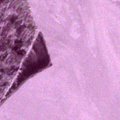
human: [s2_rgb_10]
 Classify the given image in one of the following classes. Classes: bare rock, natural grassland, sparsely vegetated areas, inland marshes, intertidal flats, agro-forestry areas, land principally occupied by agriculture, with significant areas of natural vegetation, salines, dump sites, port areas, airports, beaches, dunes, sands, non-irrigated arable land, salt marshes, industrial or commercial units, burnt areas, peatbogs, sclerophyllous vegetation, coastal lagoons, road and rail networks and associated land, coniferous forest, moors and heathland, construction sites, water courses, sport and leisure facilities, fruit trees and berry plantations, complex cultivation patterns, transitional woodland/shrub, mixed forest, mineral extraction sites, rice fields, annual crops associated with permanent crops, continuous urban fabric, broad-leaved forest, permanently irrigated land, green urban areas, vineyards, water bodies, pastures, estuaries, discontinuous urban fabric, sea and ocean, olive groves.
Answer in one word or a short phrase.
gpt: sea and ocean